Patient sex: M
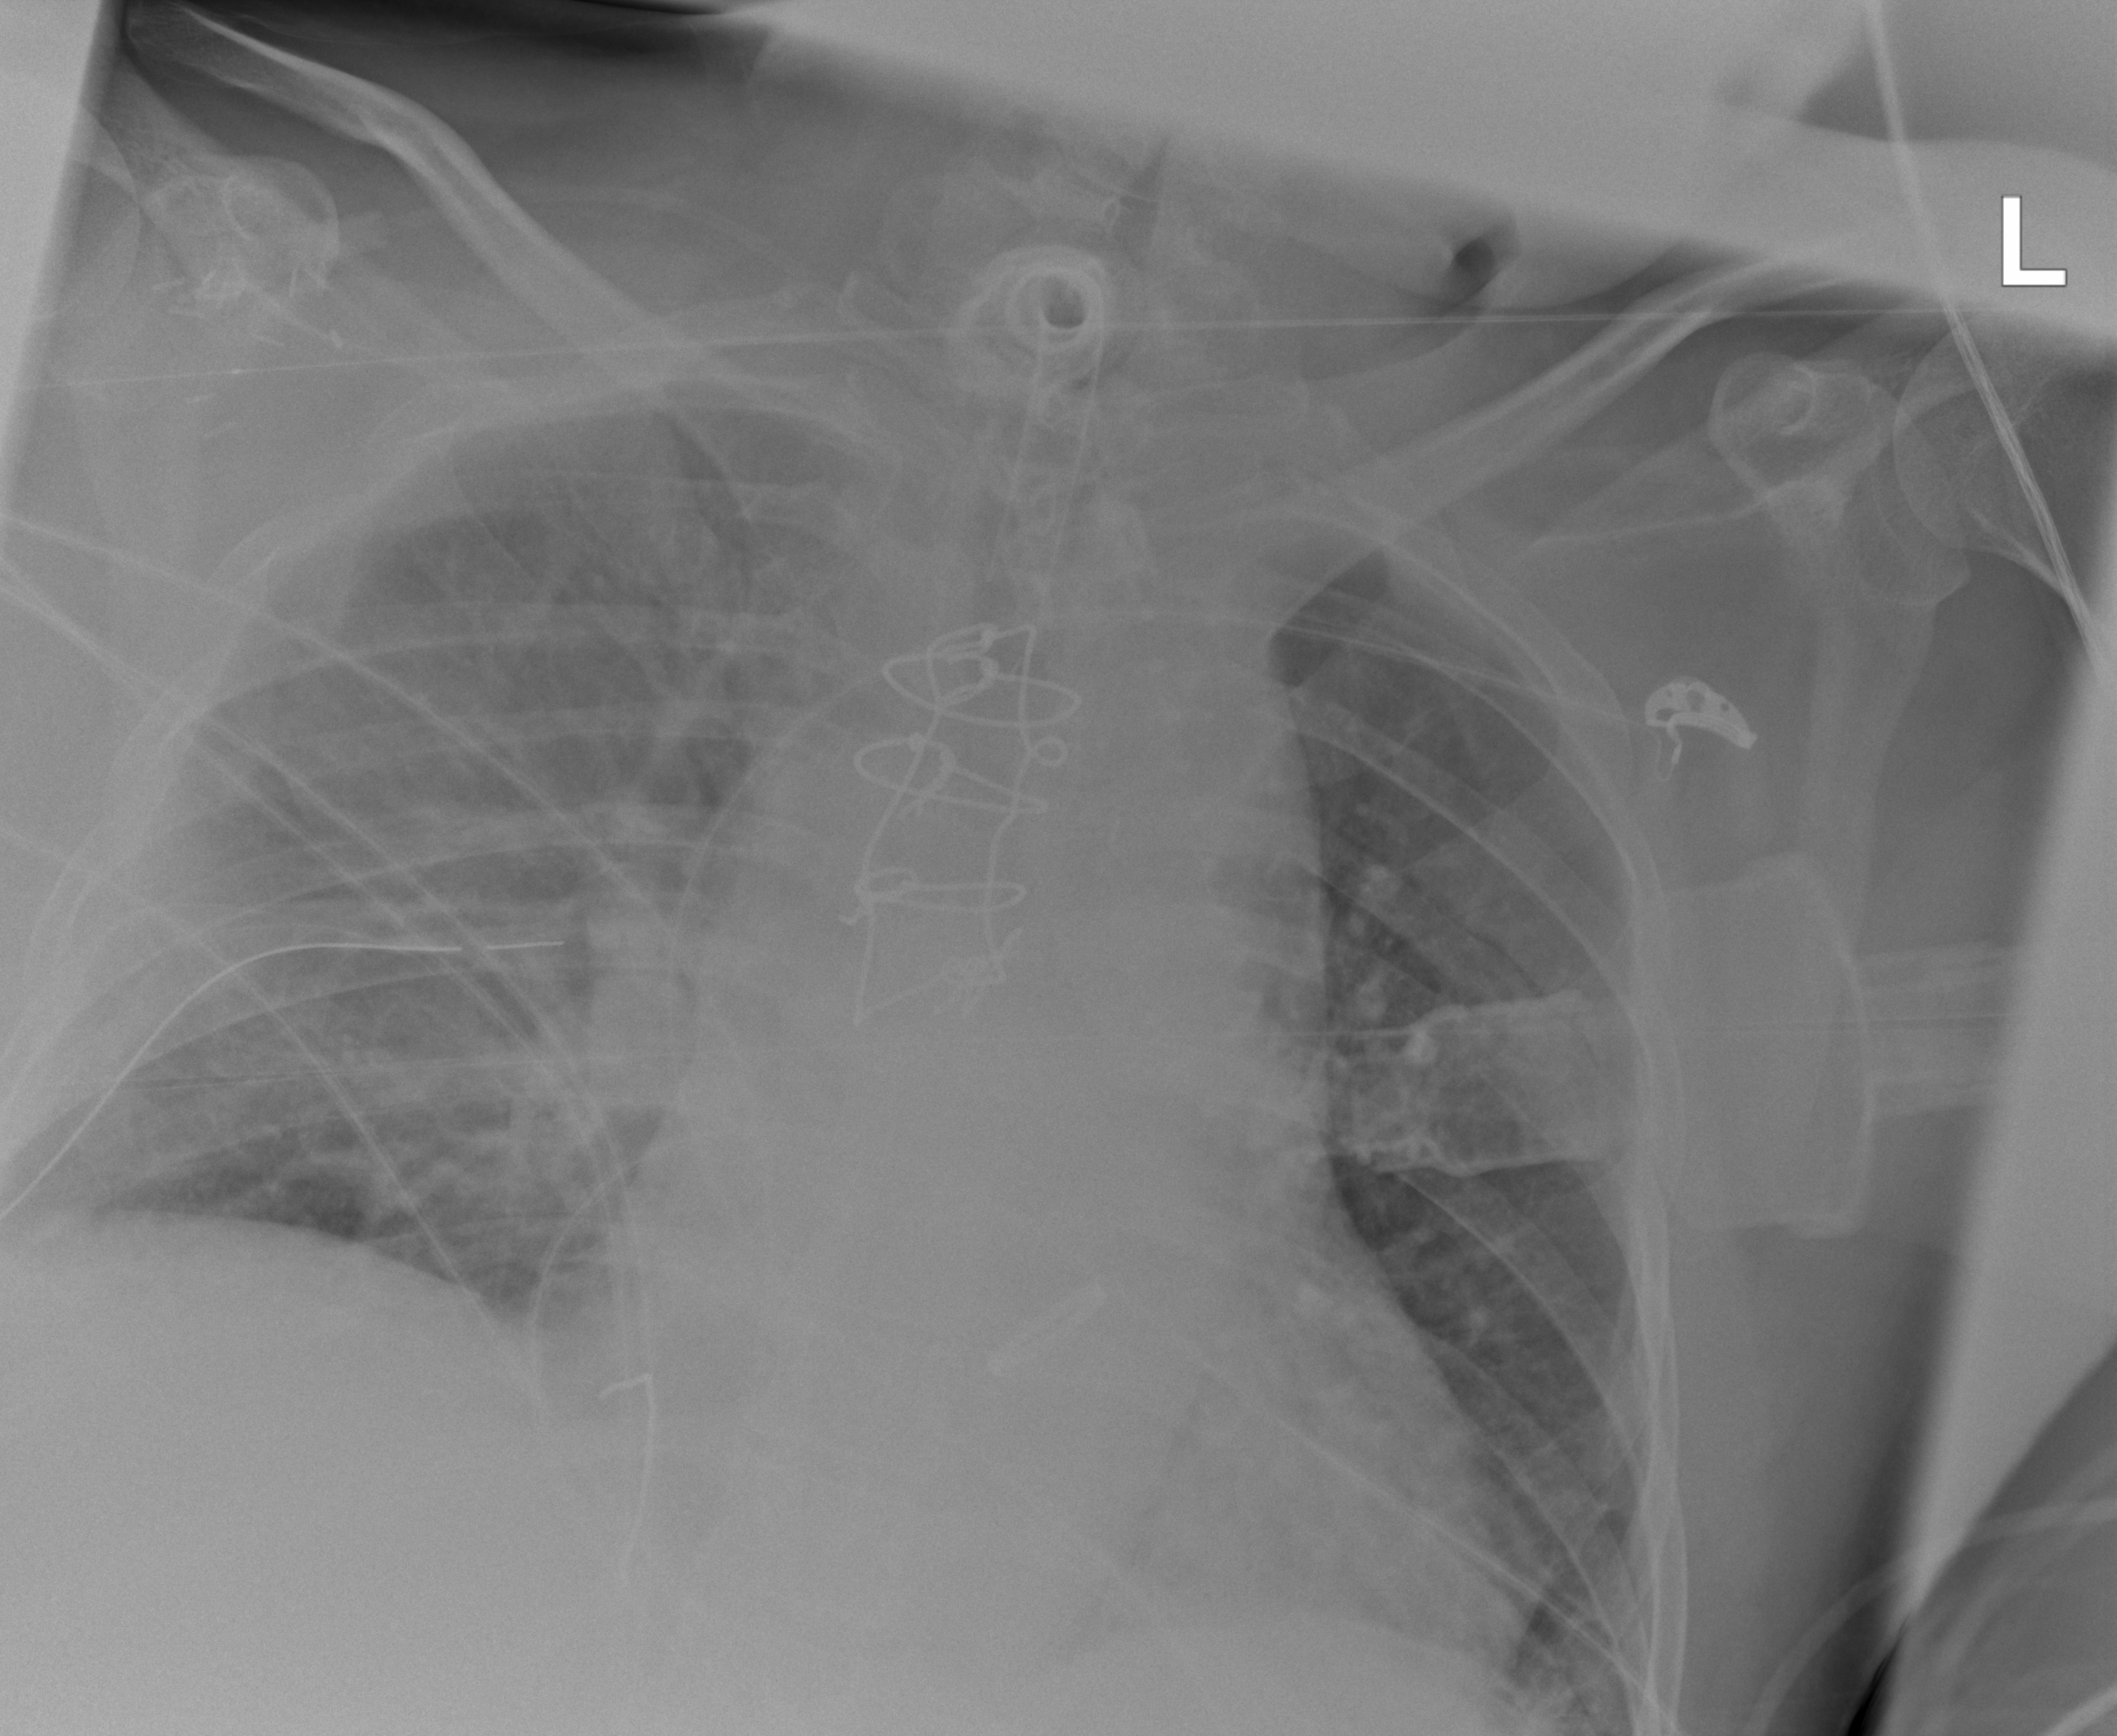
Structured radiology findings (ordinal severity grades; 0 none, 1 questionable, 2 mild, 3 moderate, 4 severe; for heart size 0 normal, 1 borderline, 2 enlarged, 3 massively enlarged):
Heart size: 2
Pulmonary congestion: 2
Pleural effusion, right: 1
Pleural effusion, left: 1
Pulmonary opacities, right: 2
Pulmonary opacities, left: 2
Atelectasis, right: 2
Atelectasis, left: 2